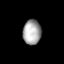
Tissue: lung
Cell type: Endothelial cells
Senescence score: 0.5545
Nuclear area (px): 441
Mean DAPI intensity: 166.306